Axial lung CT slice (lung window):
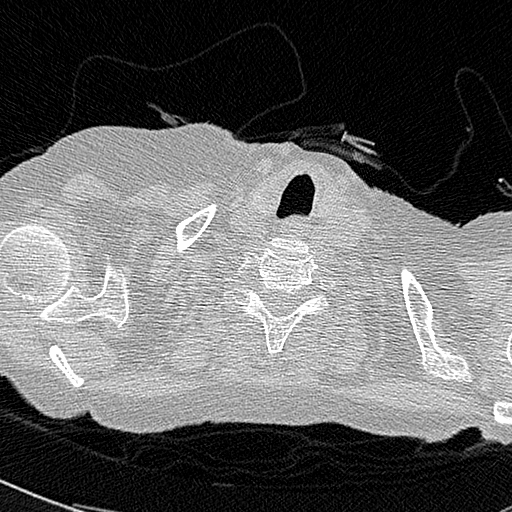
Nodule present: no